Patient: sex M, age 76
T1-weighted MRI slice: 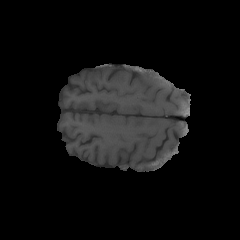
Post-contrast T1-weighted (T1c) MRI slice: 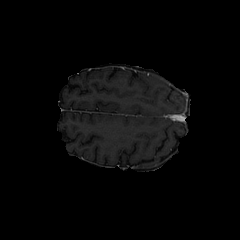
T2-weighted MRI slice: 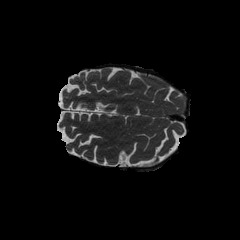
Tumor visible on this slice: no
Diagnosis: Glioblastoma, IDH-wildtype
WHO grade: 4